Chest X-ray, PA view. Patient: 24 years old, sex F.
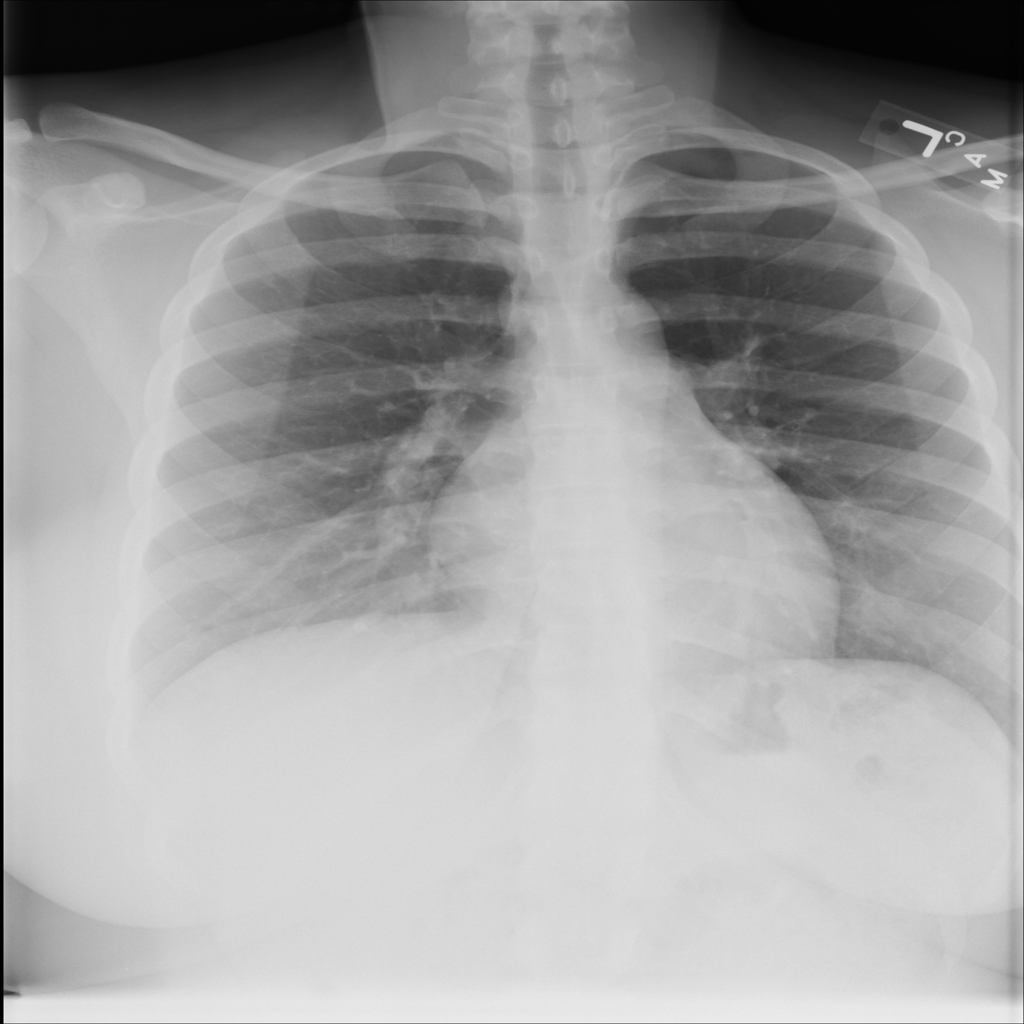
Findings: No Finding